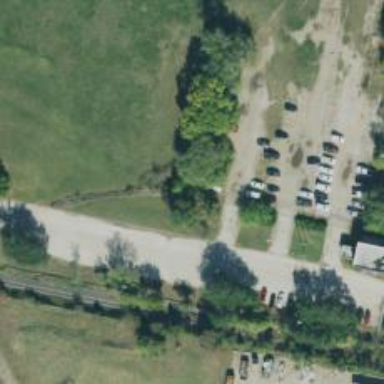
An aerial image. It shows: Disused railway spur line.